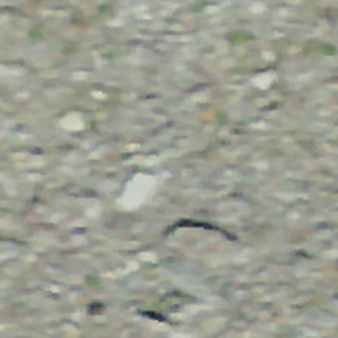
Label: other